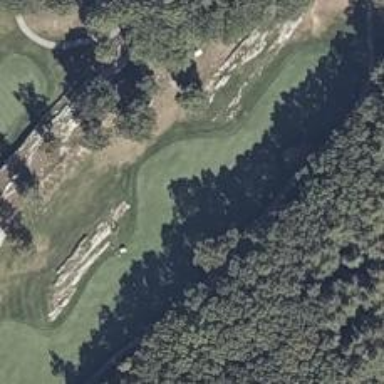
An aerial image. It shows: View of golf hole.